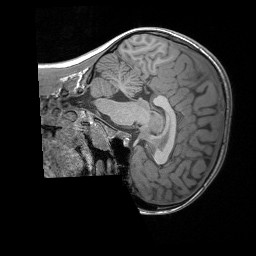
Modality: T1w
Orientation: sagittal
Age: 7
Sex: male
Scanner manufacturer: siemens
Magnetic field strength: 3 T
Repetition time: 1.65 s
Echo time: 0.00203 s